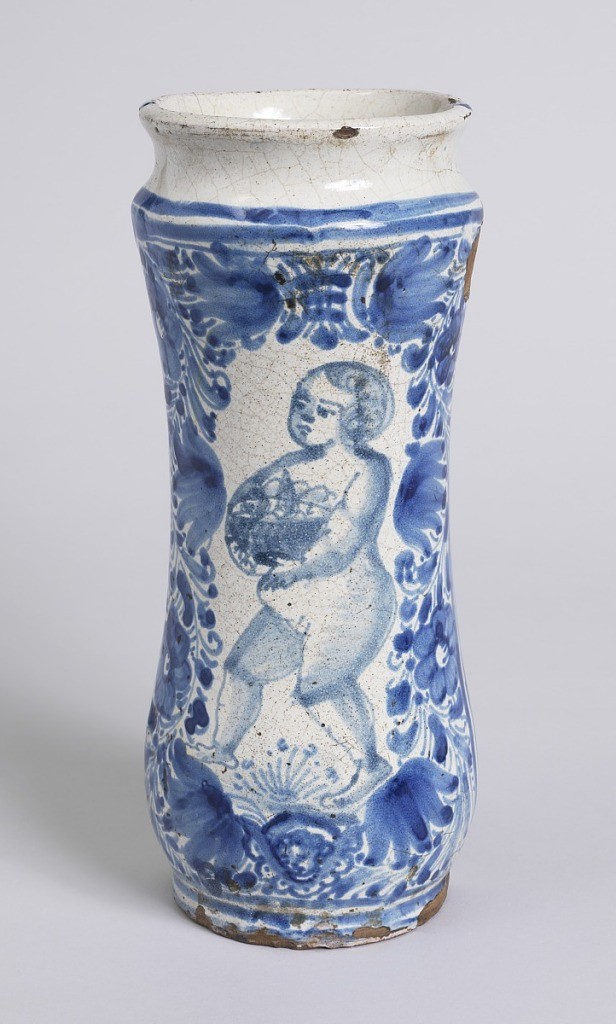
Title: albarello
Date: ca. 1700
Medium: tin-glazed earthenware
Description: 1911-5-9: Drug jar, decorated on one side in blue with figur...;     n-a-378: Partial accession number on bottom: 11-5-50